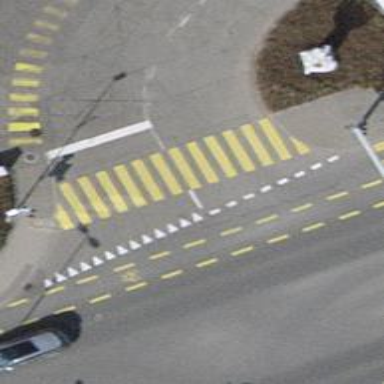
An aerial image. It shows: Road crossing with traffic signals and zebra markings.